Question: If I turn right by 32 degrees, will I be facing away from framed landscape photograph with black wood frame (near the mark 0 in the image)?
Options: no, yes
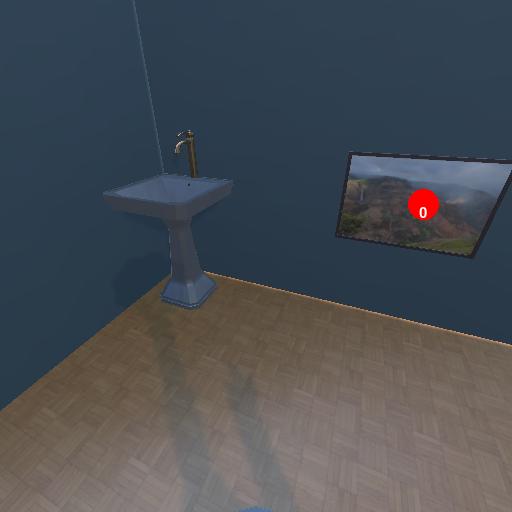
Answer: no